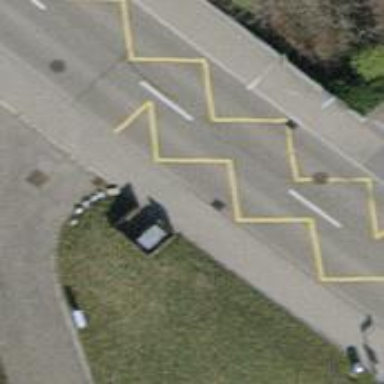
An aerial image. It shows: Bus stop with designated public transport stop position.